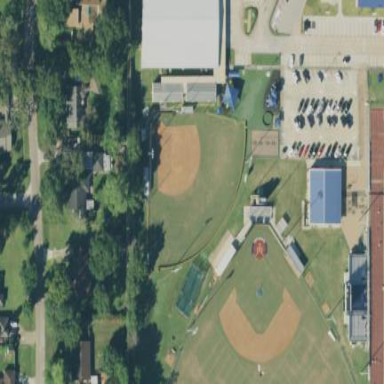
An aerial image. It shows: Softball pitch for leisure land activities.